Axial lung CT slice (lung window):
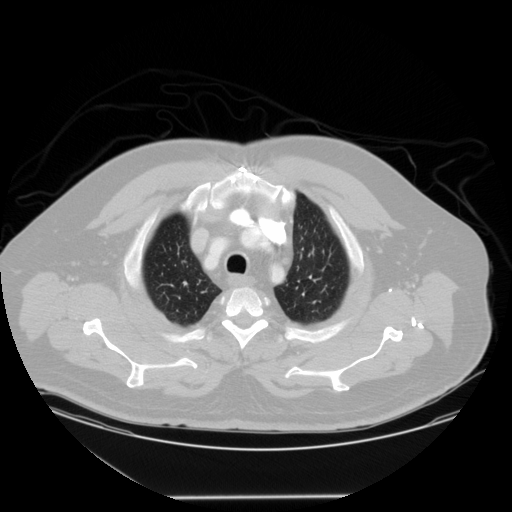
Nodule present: no